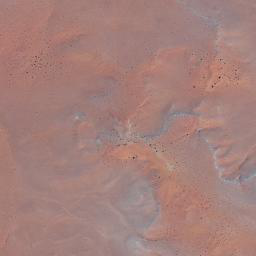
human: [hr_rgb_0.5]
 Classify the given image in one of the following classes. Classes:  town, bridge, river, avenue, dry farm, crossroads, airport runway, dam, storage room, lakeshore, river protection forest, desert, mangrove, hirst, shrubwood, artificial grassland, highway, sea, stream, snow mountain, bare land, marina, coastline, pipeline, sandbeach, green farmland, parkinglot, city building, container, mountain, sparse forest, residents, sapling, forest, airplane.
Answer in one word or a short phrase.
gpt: desert